Question: I have an image from which I want to extract text.

I am using following code to extract text.
'''
pytesseract.image_to_string(text_image, config='-l eng --psm 7')
'''
However, the output is wrong 80% of the time and it detects output like "mE Smart Meter Gateway" or "RTE Smart Meter Gateway". Mainly the issue is in the detection of the first two characters. I am using python3. Any help in improving the detection of the text will be appreciated.
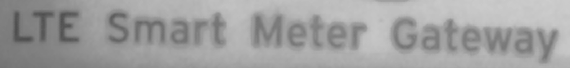
Answer: After adaptiveThresholding, I was able to read the text.
First blur the image.
'blurred = cv2.GaussianBlur(text_image, (7, 7), 0)'
Apply adaptivethresholding.
'thresh = cv2.adaptiveThreshold(blurred, 255, cv2.ADAPTIVE_THRESH_GAUSSIAN_C, cv2.THRESH_BINARY, 21, 4)'
Finally, extract the text.
'text = pytesseract.image_to_string(thresh, config='-l eng --psm 7')'